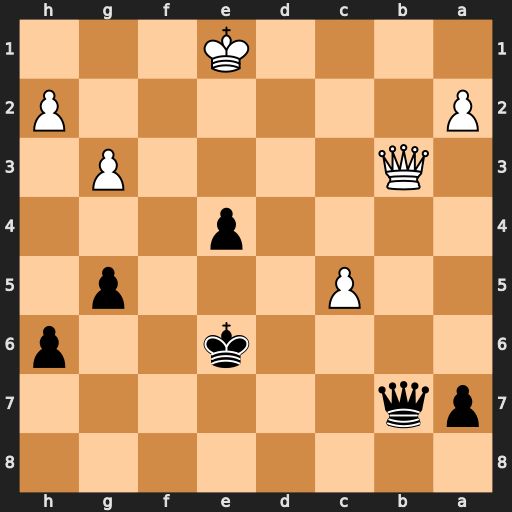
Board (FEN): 8/pq6/4k2p/2P3p1/4p3/1Q4P1/P6P/4K3
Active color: b
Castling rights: -
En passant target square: -
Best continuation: Qxb3 axb3 a5